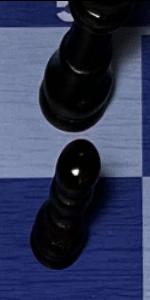
Label: Pawn_Black